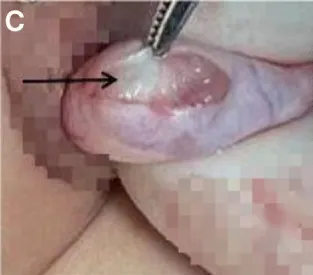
Perioperative data of the patient. (D) The postoperative pathological examination suggested benign mature teratoma.
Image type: medical_photograph (other_medical_photograph)